Question: select item option lists are not showing properly in IE.

need to add padding and height for option element. Does any one knows how to fix this?
'''
.reser_item_long select {
width: 106%;
width: 106.5%\9;
height: 33px;
*height: 33px;
float: left;
text-align: left;
border: none;
outline: none;
background: none;
cursor: pointer;
overflow: hidden;
text-transform: uppercase;
font-size: 10px;
color: #889099;
color: #889099\9 !important;
padding: 9px 0 0 7px;
padding: 0 0 0 7px\9 ;
padding: 0 0 0 7px/;
display:block;
(-bracket-:hack;
padding: 2px 0 0 7px ;
);
'''
}
'''
<div class="reser_item_long">
<div class="select-wrapper">
<select id="cmb-country" name="cmb-country">
<option value="-1">Please Select a Country</option>
<option value="0">Afghanistan</option>
<option value="0">Aland Islands</option>
<option value="0">Albania</option>
<option value="0">Algeria</option>
</select>
</div>
</div>
'''
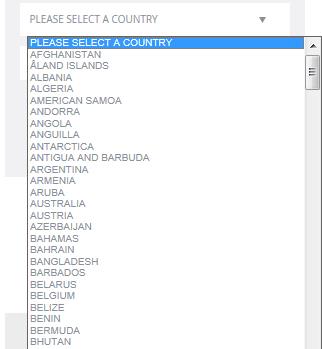
Answer: There is no work-around for this aside from ditching the select element